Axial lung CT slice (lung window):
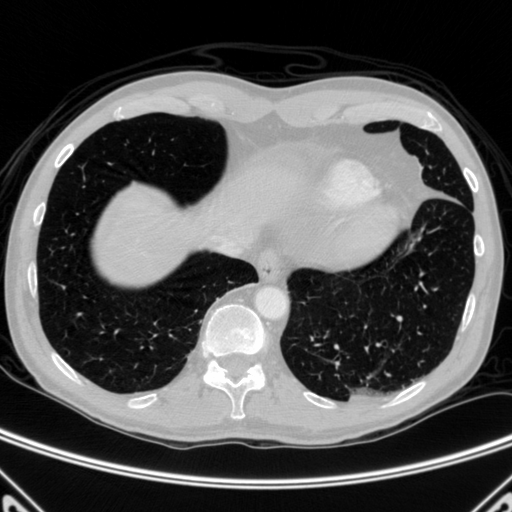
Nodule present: no